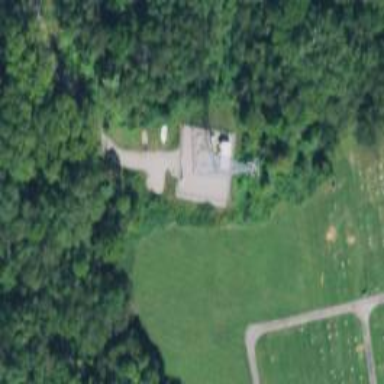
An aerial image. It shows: Man-made mast used for communication purposes.